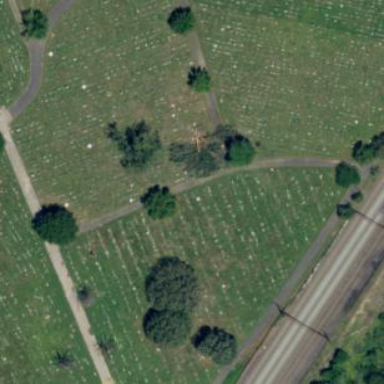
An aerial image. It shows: Sector within cemetery.